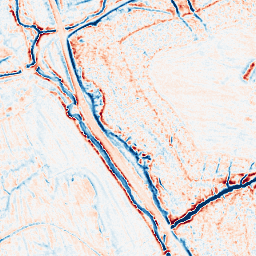
Category: edge_preserving
Decomposition family: anisotropic_diffusion
Decomposition parameters: iterations: 20
kappa: 30
gamma: 0.1
Upsampling method: bilinear
Upsampling parameters: scale: 4
Upsampling scale: 4